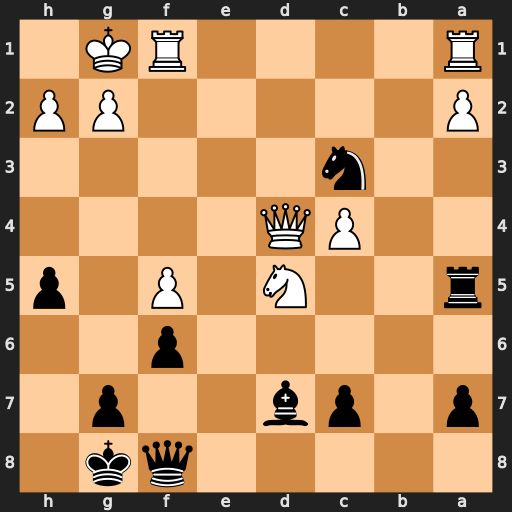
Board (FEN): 5qk1/p1pb2p1/5p2/r2N1P1p/2PQ4/2n5/P5PP/R4RK1
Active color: b
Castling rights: -
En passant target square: -
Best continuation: Ne2+ Kh1 Nxd4